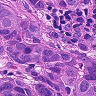
Metastatic tissue present: yes